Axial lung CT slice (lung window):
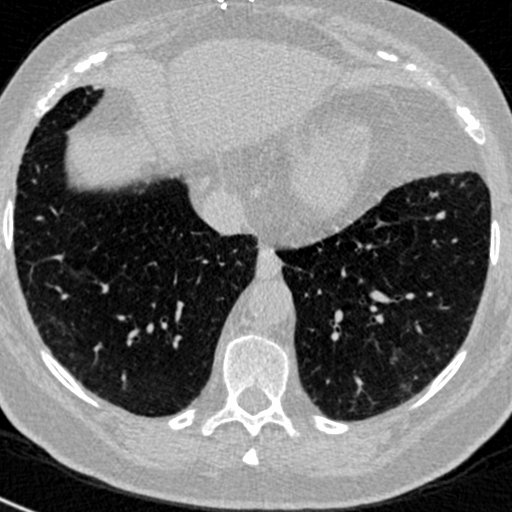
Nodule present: no